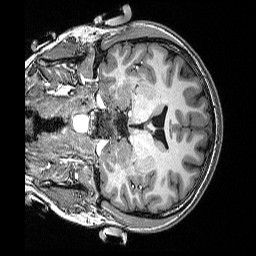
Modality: T1w
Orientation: coronal